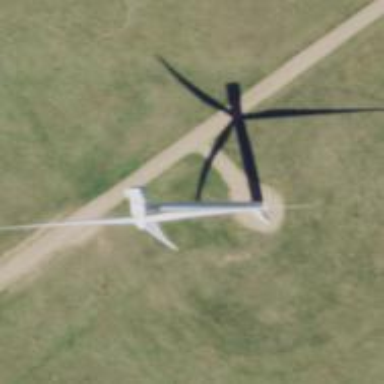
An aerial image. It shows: Wind generator powered by horizontal-axis wind turbine.